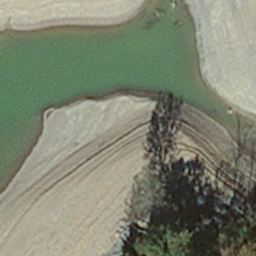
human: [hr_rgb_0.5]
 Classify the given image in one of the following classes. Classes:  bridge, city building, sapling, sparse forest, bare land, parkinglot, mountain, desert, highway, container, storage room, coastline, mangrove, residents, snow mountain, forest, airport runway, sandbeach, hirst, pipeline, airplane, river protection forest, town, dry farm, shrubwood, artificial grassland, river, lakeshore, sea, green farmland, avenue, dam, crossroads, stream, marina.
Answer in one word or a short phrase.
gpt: hirst